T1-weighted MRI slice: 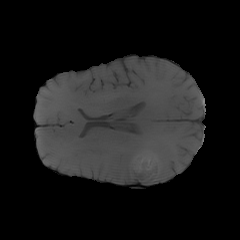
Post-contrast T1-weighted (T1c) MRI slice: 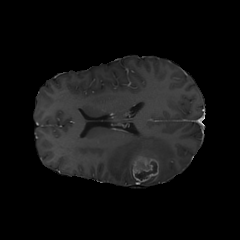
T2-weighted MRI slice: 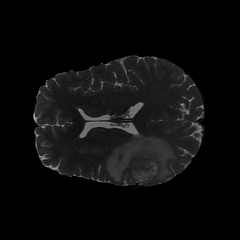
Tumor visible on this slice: yes